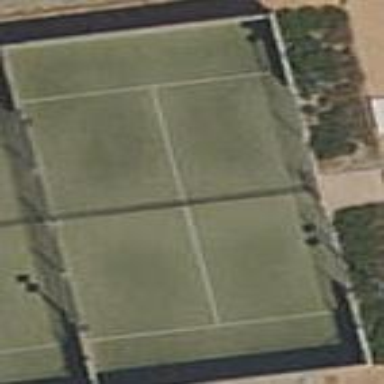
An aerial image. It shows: Paddle tennis court on pitch designated for leisure land.